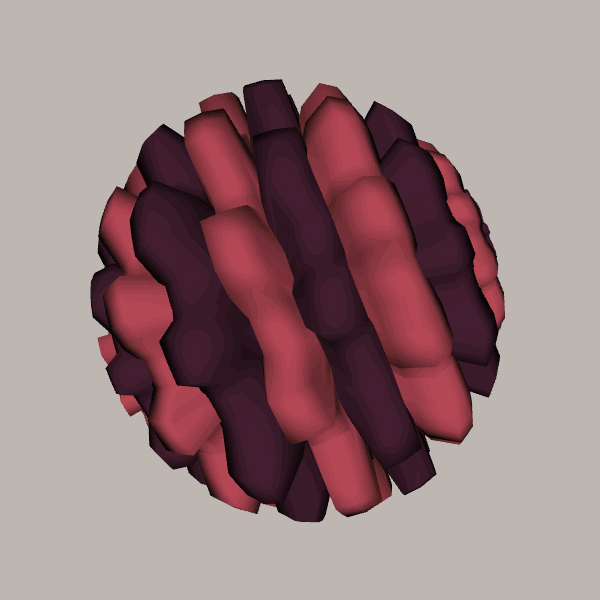
Background: light